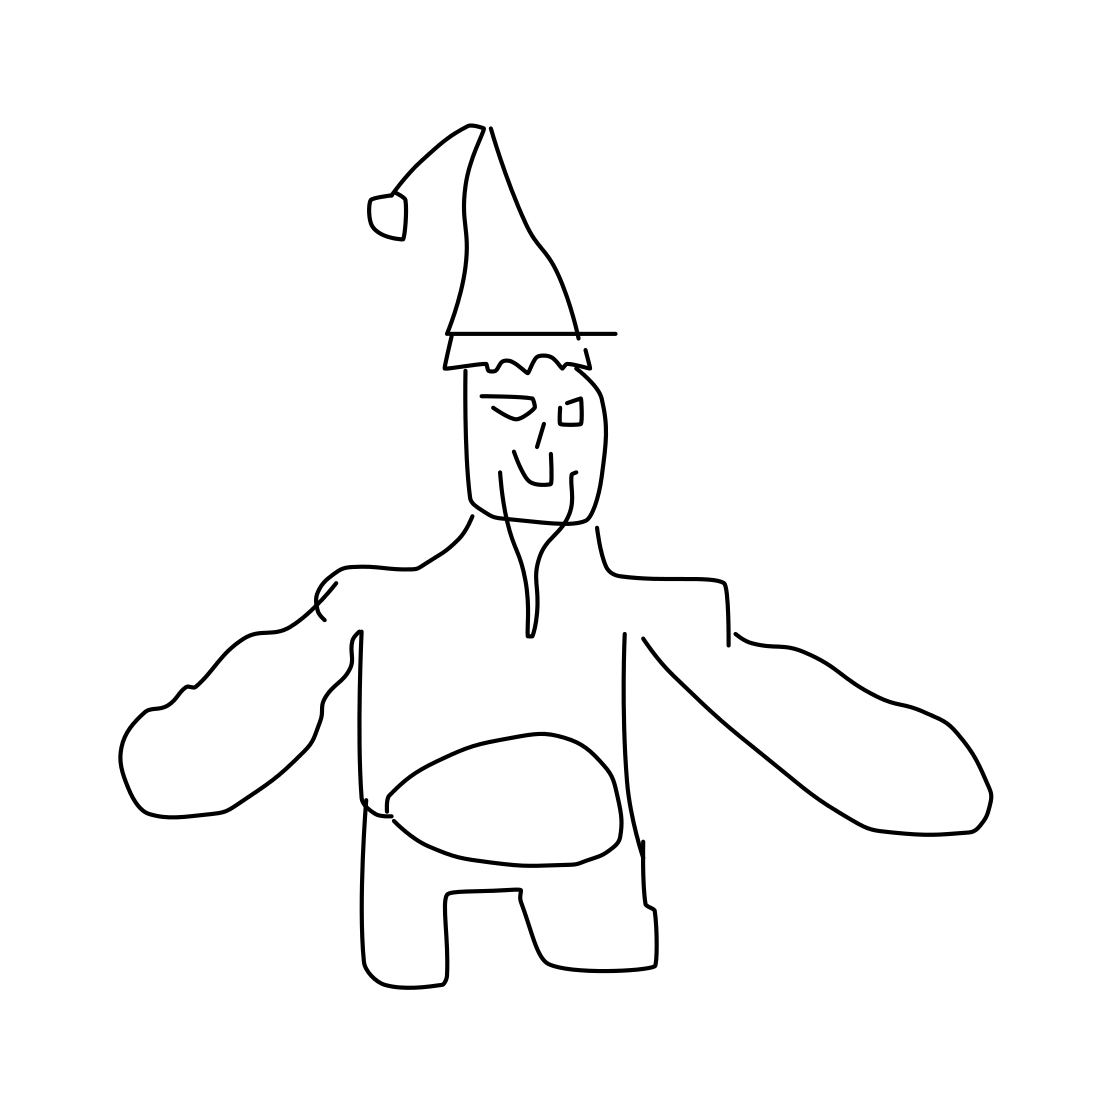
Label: santa claus